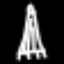
Label: The Eiffel Tower